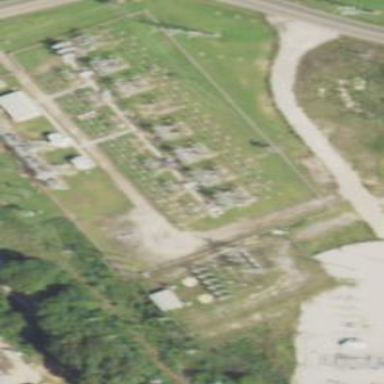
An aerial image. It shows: Distribution level power substation surrounded by fence.